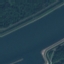
Land use / land cover class: River